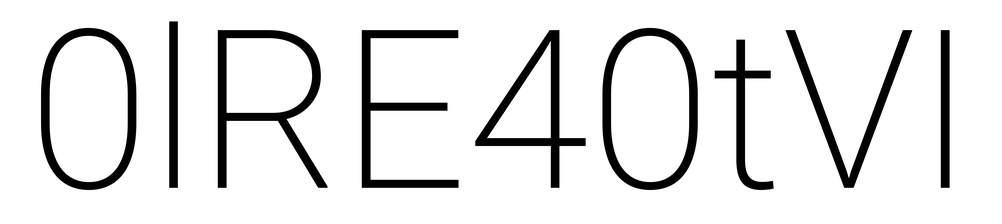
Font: Roboto_ExtraLight